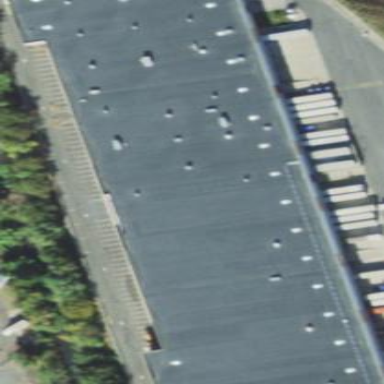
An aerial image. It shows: Warehouse with flat grey roof.